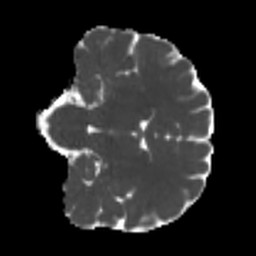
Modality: MD
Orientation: coronal
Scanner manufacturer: siemens
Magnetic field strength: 3 T
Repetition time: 4 s
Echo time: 0.0594 s